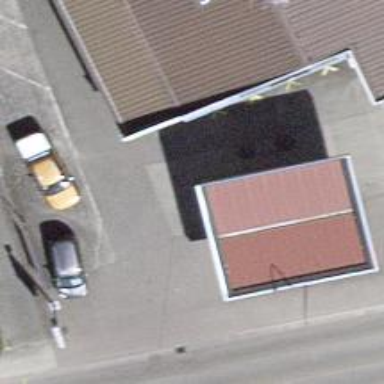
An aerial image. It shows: Fuel station.